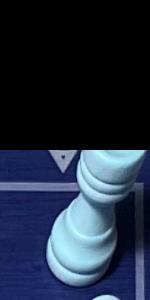
Label: Rook_White